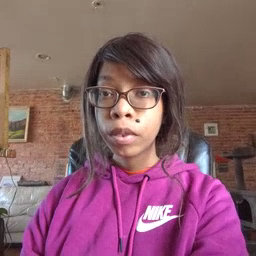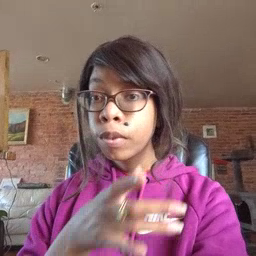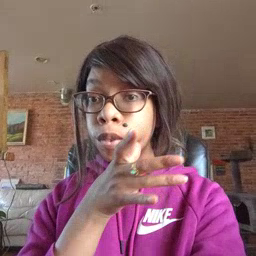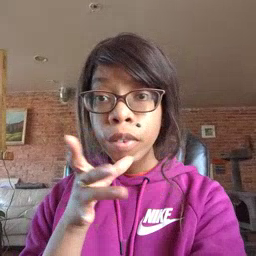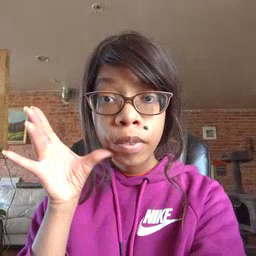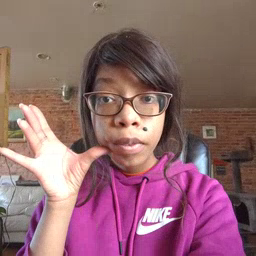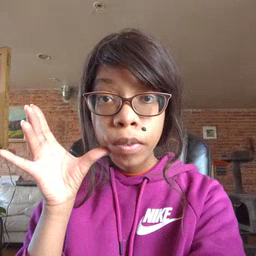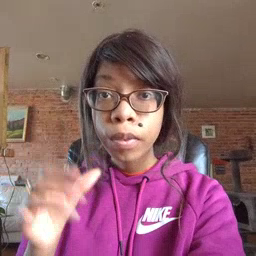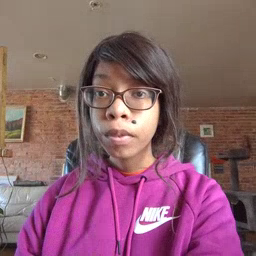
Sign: farm